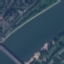
Label: River